Question: I have installed the MeetUp application.
In screen I have found the following view:

What View is it and how it can be created?
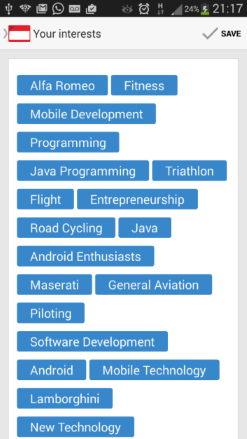
Answer: In the Meetup app, we have a custom subclass of 'TextView' which is heavily based on the <URL>.